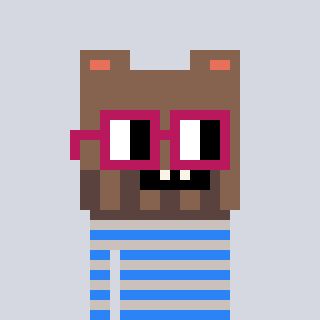
a pixel art character with square dark red glasses, a bear-shaped head and a foggrey-colored body on a cool background